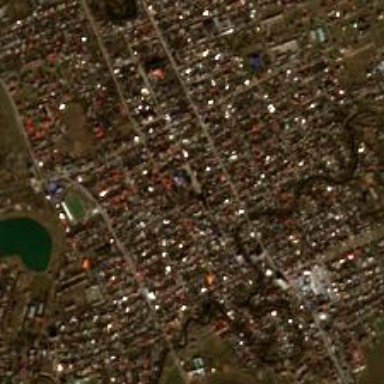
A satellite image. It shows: Town.